Question: I need to pass list of records to class variable (Users and Groups) in view model but I cannot seeing view model object (_UserAndGroupModel) recognizing its class object, I am not sure exactly what I am missing here.
## ViewModel
'''
public class UserGroup_ViewModel
{
public User Users { get; set; }
public Group Groups { get; set; }
}
'''
each class user and group have their variables and collection Items
In following lines of code I need to pass list and and assign to user object and groups object within the view model
'''
public partial class UserManagement_Services
{
List<UserGroup_ViewModel> _UserAndGroupModel = new List<UserGroup_ViewModel>();
public void GetUserAndGroups()
{
using(var _uow = new UserManagement_UnitOfWork())
{
_UserAndGroupModel.Users= _uow.User_Repository.GetAll();
_UserAndGroupModel.Groups = _uow.Group_Repository.GetAll();
//error here ??????????????
}
}
}
'''

## Controller Method
'''
public ActionResult AddUserInGroup()
{
var _UserAndGroupList = _userServices.GetUserAndGroups();
return PartialView("AddUserInGroup_Partial", _UserAndGroupList);
}
'''
## View
'''
@model IEnumerable<App.DAL.Model.UserGroup_ViewModel>
'''
@Html.DisplayNameFor(model => model)
@Html.DisplayNameFor(model => model.LastName)
@Html.DisplayNameFor(model => model.Age)
@Html.DisplayNameFor(model => model.EmailAddress)
'''
@foreach (var item in Model)
{....
'''
In view I cannot see ViewModel class variable when I do model => model.????
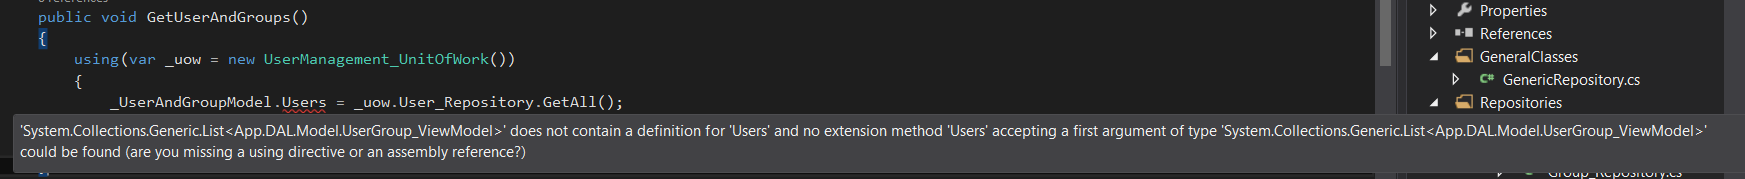
Answer: I would have done it a little different. You want to return a single view model to the view consisting of a list of users and a list of groups (please correct me if I am wrong). I would have initialised the lists to empty (containing no items) in the constructor of the view model:
'''
public class UserGroup_ViewlModel
{
public UserGroup_ViewlModel()
{
Users = new List<User>();
Groups = new List<Group>();
}
public List<User> Users { get; set; }
public List<Group> Groups { get; set; }
}
'''
Then in your service layer you contruct the view model and populate the users and groups, and then return the view model to the calling method, in this case I would assume the controller's action method:
'''
public class UserManagement_Services
{
public UserGroup_ViewModel GetUserAndGroups()
{
UserGroup_ViewModel _UserAndGroupModel = new UserGroup_ViewModel();
using(var _uow = new UserManagement_UnitOfWork())
{
_UserAndGroupModel.Users = _uow.User_Repository.GetAll();
_UserAndGroupModel.Groups = _uow.Group_Repository.GetAll();
}
return _UserAndGroupModel;
}
}
'''
Just make sure that 'User_Repository.GetAll()' and 'Group_Repository.GetAll()' have a return type of 'List<User>' and 'List<Group>'.
And then your controller might look something like this:
'''
public class UserController : Controller
{
private IUserManagement_Services userManagementService;
public UserController(IUserManagement_Services userManagementService)
{
this.userManagementService = userManagementService;
}
public ActionResult Index()
{
// The service will return a view model already populated with the users and groups
UserGroup_ViewlModel model = userManagementService.GetUserAndGroups();
return View(model);
}
}
'''
In your view you would have the following, accept the view model passed in by the action method and display the users and groups:
'''
@model MyProject.Models.UserGroup_ViewlModel
<table>
<thead>
<tr>
<th>First Name</th>
<th>Last Name</th>
<th>Groups</th>
</tr>
</thead>
<tbody>
@foreach (var user in Model.Users)
{
<tr>
<td>@user.FirstName</td>
<td>@user.LastName</td>
<td>
<select>
@foreach (var group in Model.Groups)
{
<option>group.GroupName</option>
}
</select>
</td>
</tr>
}
</tbody>
</table>
'''
The code above has not been tested at all, there might be a couple of issues with the @ symbol in the view. I can see what you are trying to get at. A list of users in a table, then per line you want a dropdown list of user groups that you want to select and then send back to the controller. That is out of scope for this post, start a new one. I have helped you on the correct track, you just need to spend some more time reading up on ASP.NET MVC.
I hope this helps :)